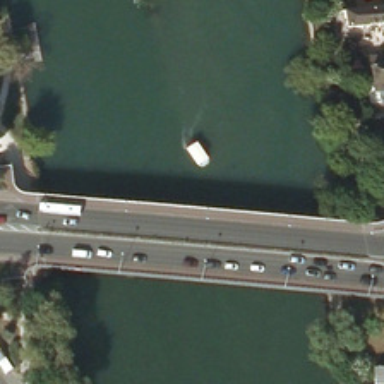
Trees and houses are located along the river  over which is a bridge with rows of automobiles traveling on .